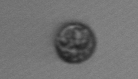
Label: coccolithophorid